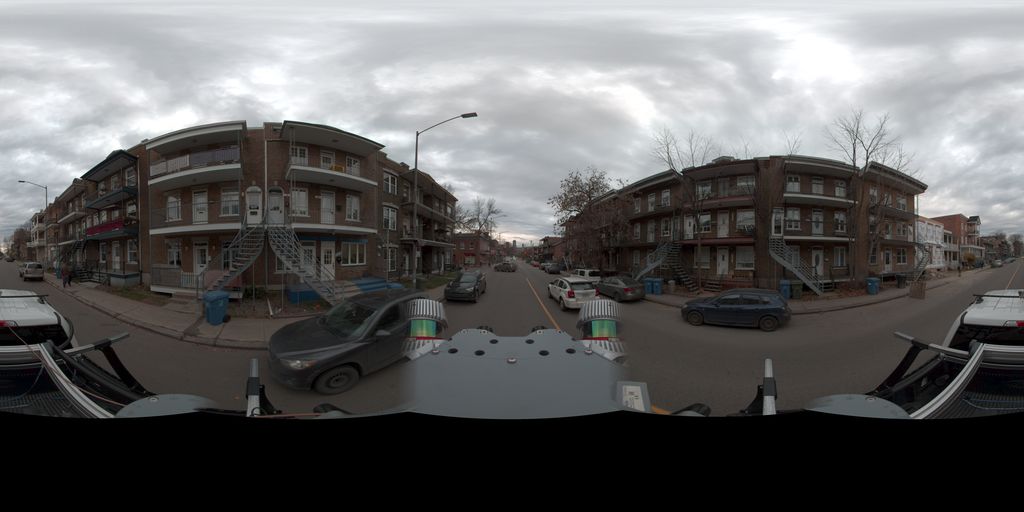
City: quebec_city